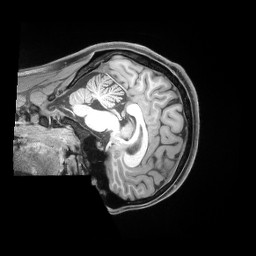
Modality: T1w
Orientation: sagittal
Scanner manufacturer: siemens
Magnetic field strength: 3 T
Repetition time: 2.53 s
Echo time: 0.00169 s